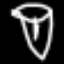
Label: diamond